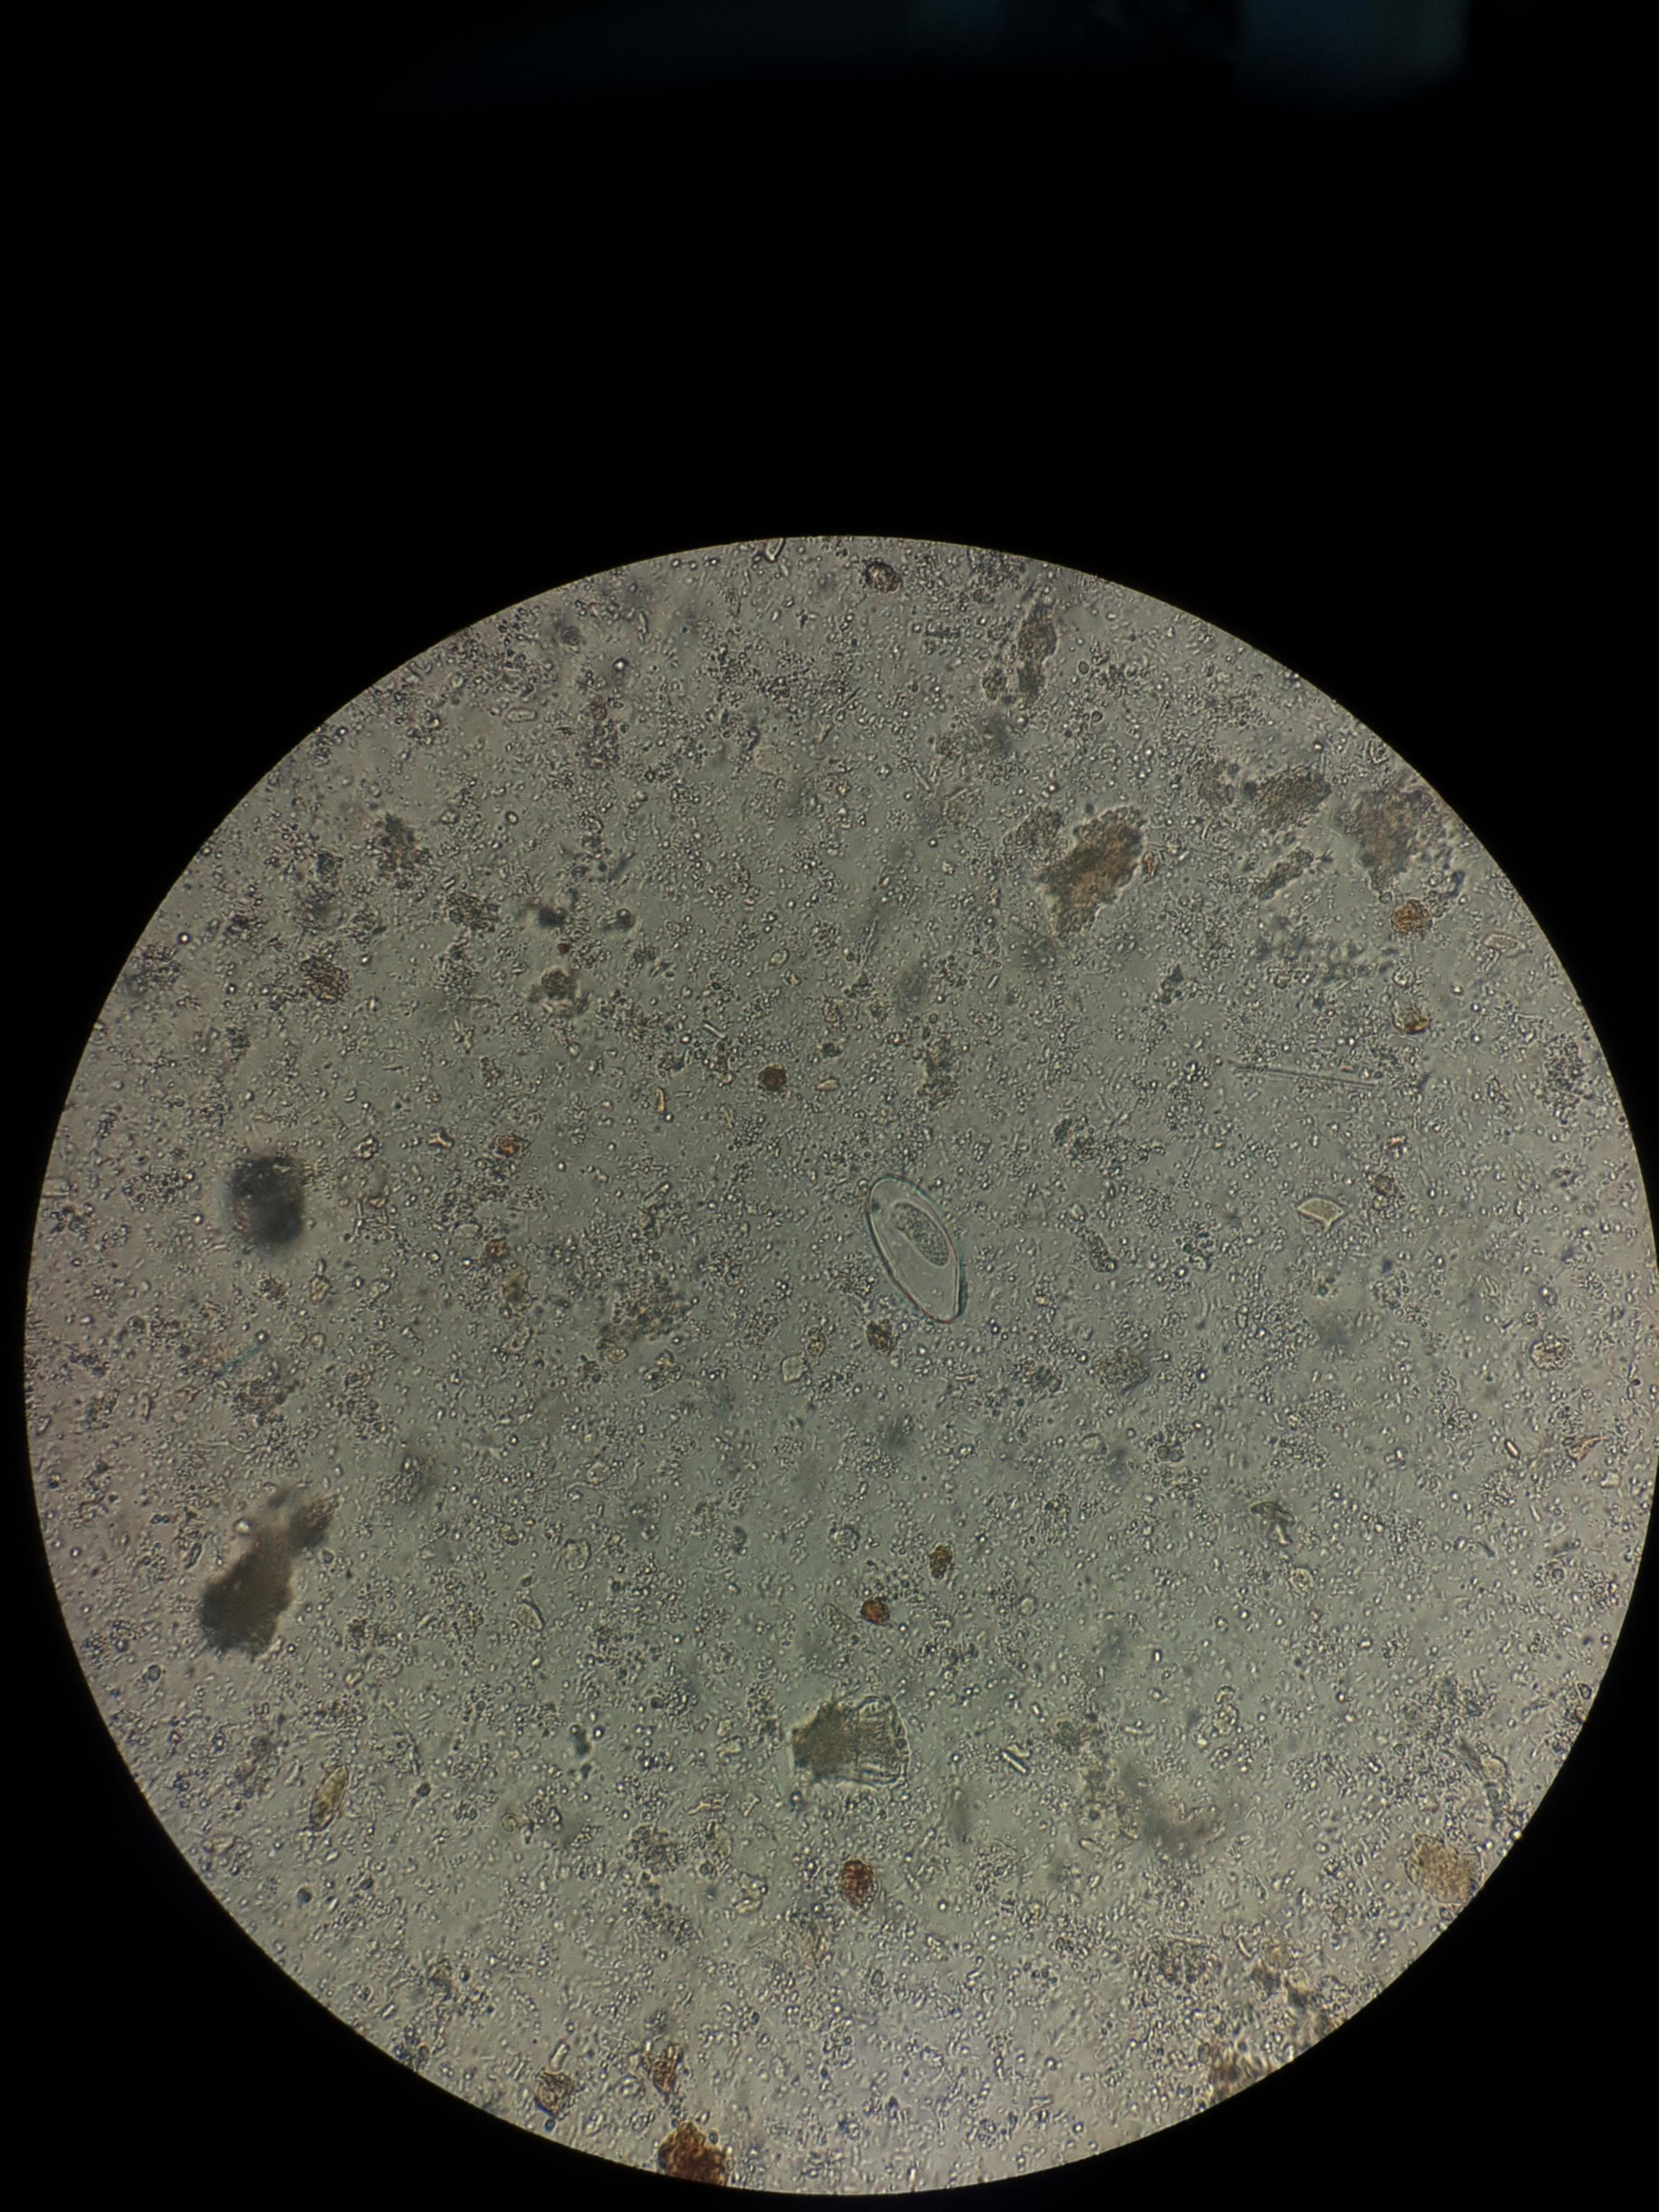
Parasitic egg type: Enterobius vermicularis